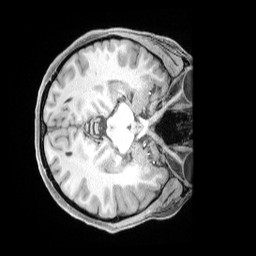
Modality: T1w
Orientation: axial
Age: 42
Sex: female
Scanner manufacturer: siemens
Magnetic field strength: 3 T
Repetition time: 2 s
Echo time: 0.00211 s